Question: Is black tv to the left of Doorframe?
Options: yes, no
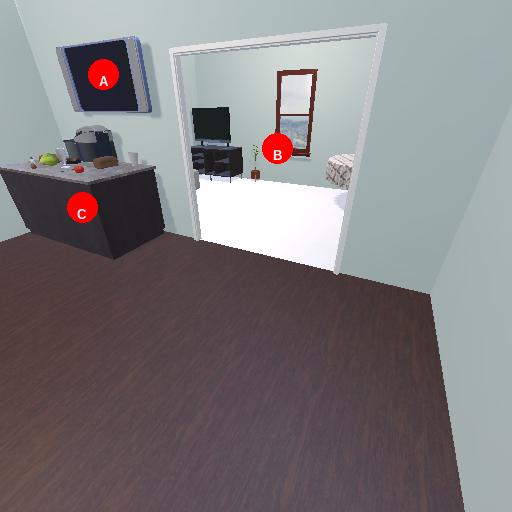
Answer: yes